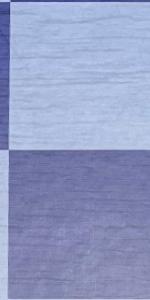
Label: Empty